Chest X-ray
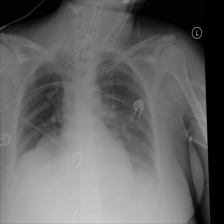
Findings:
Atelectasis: positive
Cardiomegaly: negative
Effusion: positive
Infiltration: negative
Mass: negative
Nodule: negative
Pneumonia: negative
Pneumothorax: negative
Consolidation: negative
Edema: negative
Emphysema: negative
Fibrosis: negative
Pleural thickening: negative
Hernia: negative